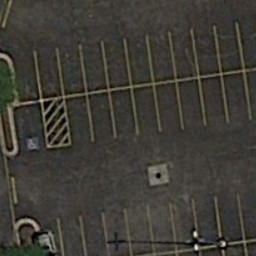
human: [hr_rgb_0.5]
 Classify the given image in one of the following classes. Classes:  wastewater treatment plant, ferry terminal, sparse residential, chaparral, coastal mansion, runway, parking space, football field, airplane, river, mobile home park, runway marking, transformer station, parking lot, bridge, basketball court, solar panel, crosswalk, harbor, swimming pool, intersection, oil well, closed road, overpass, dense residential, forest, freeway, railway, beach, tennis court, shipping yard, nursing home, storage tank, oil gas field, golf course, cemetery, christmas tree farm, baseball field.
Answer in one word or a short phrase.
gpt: parking space